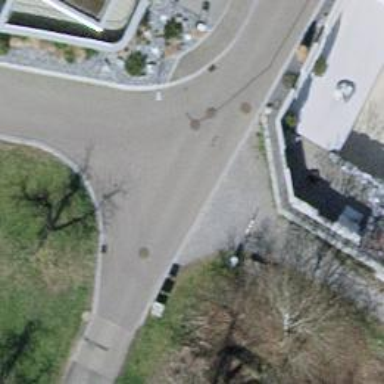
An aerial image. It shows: Bollard.